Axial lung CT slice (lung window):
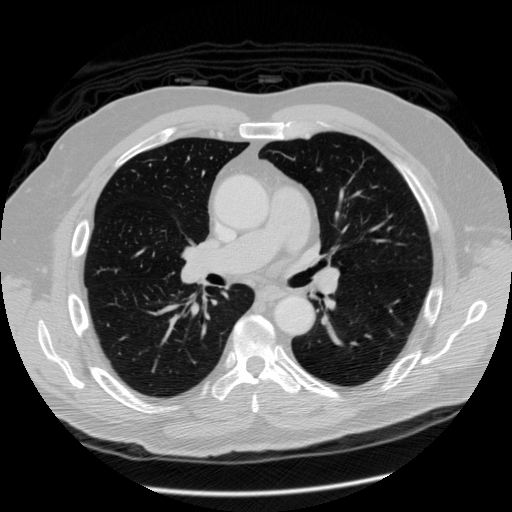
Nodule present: no